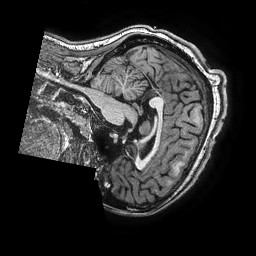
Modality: T1w
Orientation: sagittal
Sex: female
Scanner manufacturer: ge
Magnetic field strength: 3 T
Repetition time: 0.0077 s
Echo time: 0.003436 s